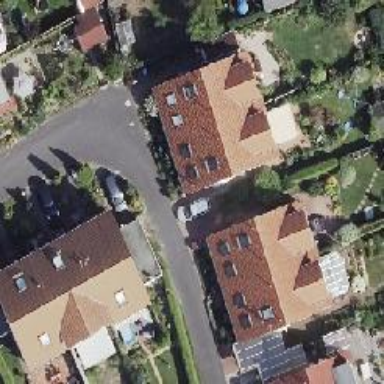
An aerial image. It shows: Semi-detached house with gabled roof.